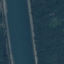
Label: River